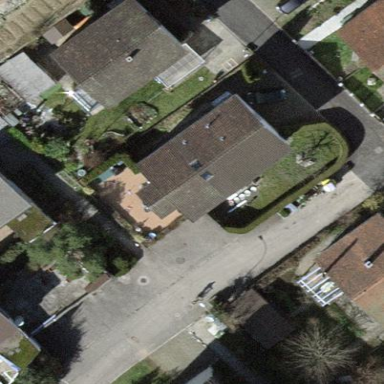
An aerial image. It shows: Residential building with gabled roof made of roof tiles. The roof is oriented along the building and has rosy brown color.